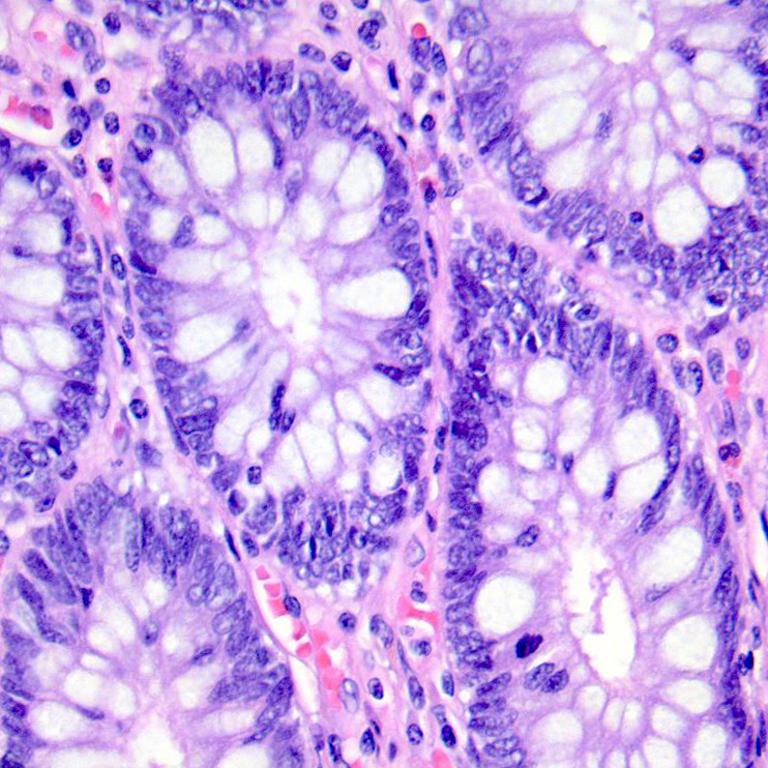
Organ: colon
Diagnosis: benign